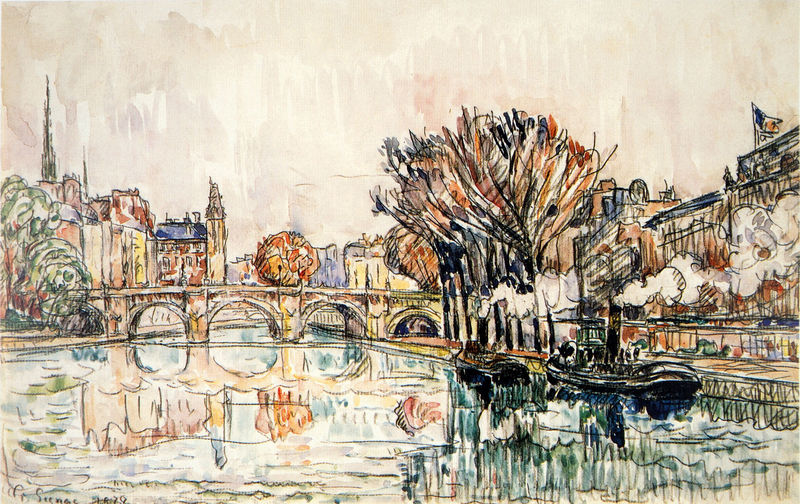
Titel: Le Pont-Neuf
Künstler: Paul Signac
Standort: New York (New York)
Institution: The Museum of Modern Art
Schlagwörter: baum, blau, blätter, feder, himmel, laub, wasser, weiß, aquarell, bäume, fluss, gelb, grob, grün, kirchturm, landschaft, stadt, ufer, äste, braun, bunt, frankreich, grau, hell, orange, paris, schwarz, skizze, zeichnung, dach, gebäude, haus, rot, architektur, spitze, signatur, ast, häuser, spiegelung, stamm, strauch, brücke, busch, büsche, kanal, kirche, qualm, krone, rosa, schön, boot, boote, turm, farbig, schiff, schiffe, papier, bogen, fassade, fassaden, fahne, flagge, dächer, grafik, graphik, lila, violett, herbst, seine, bogenbrücke, joche, kai, dampf, dampfer, dampfschiff, stämme, tricolore, wasse, wild, reflexe, widerschein, stimmung, fein, striche, grünblau, stadtansicht, bögen, rit, tusche, türme, linie, linear, strich, koloriert, wässrig, entwurf, karton, maison, blaugrün, ankern, signac, anker, arbre, peinture, fleuve, lasur, anlegestelle, bauten, hasu, ville, riviere, paul signac, maisons, dessin, fenmster, gestrichelt, bleu blanc rouge, häsuer, église, brückenbögen, auqarelliert, danpf, seineufer, siganc, türm, fusain, pont, automne, crayon, tours, tour, aquarelle, bateau, desin, wasser seine, riot, sxchön, dampfboote, quai, trocolor, peniche, 19eme, quais, lasurtechnik, pepeniche, fassades, lasure, mirage